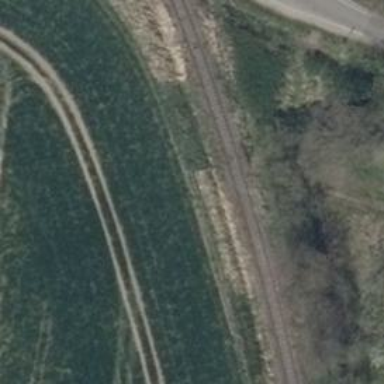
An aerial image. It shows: Abandoned railway.